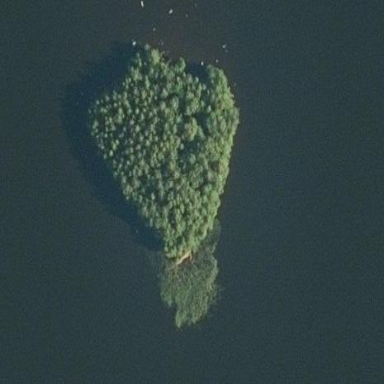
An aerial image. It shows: Image showing island.